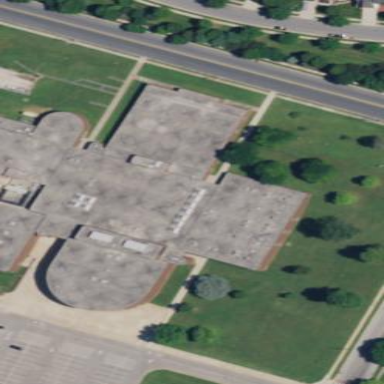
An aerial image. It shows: School building.